Aerial crown-view tile of a tropical tree (Barro Colorado Island, Panama), acquired 20250715:
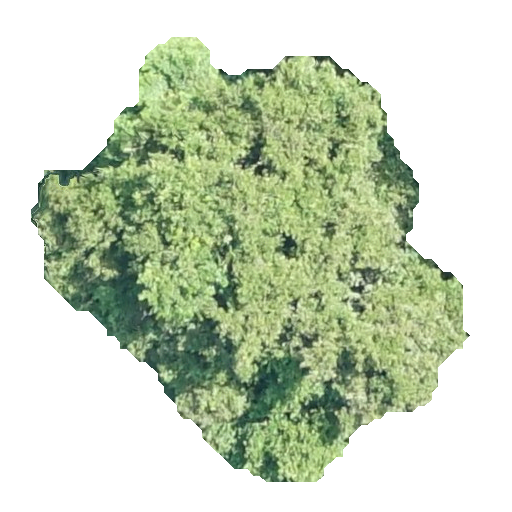
Species: Prioria copaifera
GBIF accepted scientific name: Prioria copaifera
Crown area: 180.851 m²